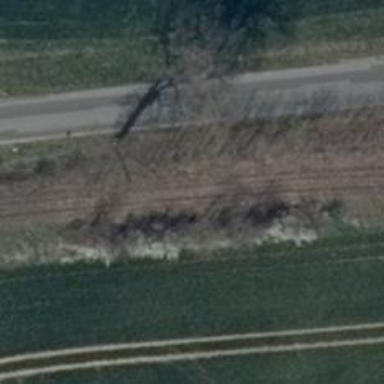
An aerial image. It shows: Railway signal.